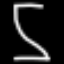
Label: hourglass